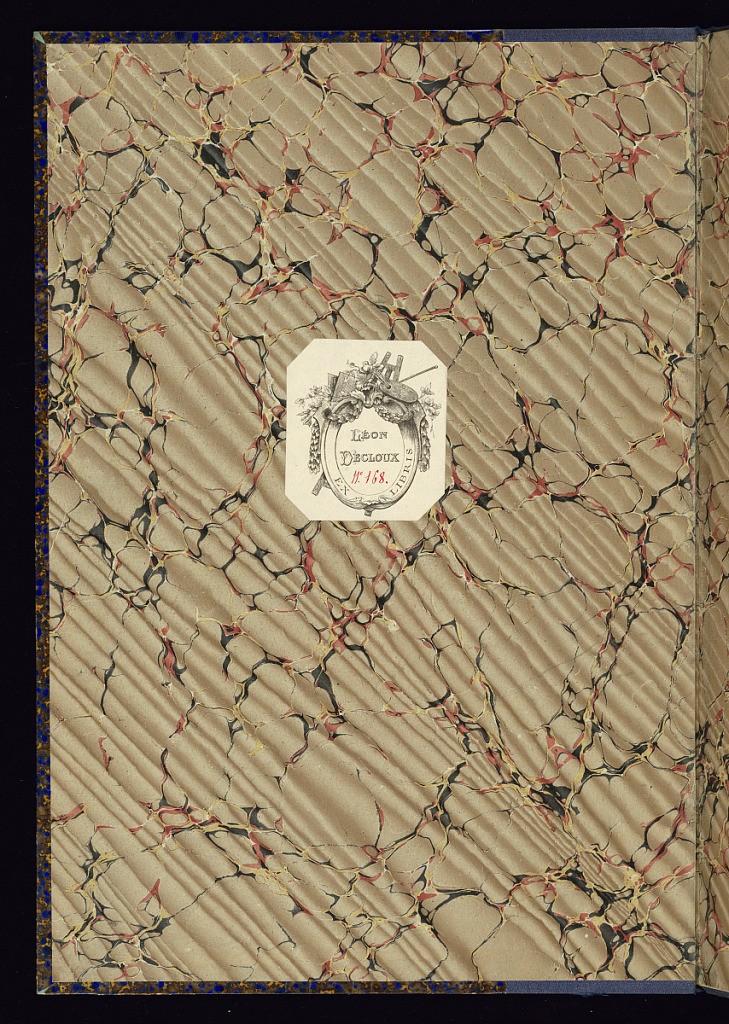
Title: DIVERS DÉCORATIONS DE CHEMINÉES
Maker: Jean Mansart de Jouy, French, 1705 - 1783
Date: mid- 18th–late 18th century
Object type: Album
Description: Album with two series of chimney piece designs illustrated as detailed wall elevations with two different design options for each plate (split in half). The designs feature highly sculpted paneling (boiseries), mantels, and molding decorated with rococo ornament and motifs. The plates are signed and numbered.